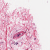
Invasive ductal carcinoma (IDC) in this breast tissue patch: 0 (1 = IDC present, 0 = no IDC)